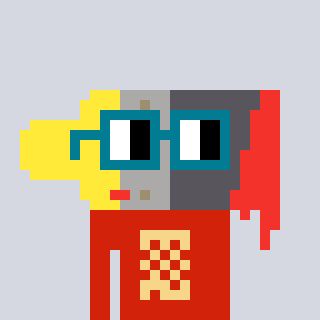
a pixel art character with square dark green glasses, a paintbrush-shaped head and a red-colored body on a cool background